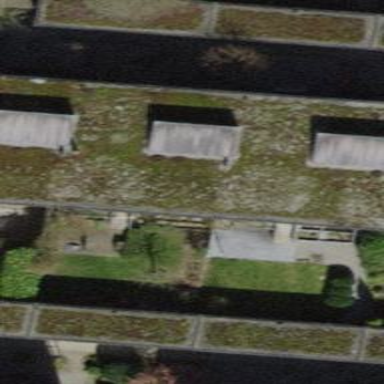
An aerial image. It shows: Building with flat roof.